Question: I'm looking for a spinner control something similar to this for ios:
<URL>
can't find anything so far, please share if you know any.

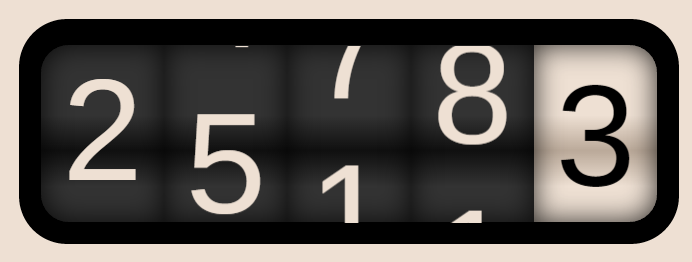
Answer: there is one third party library , by which you can do this <URL>
<URL>
<URL>